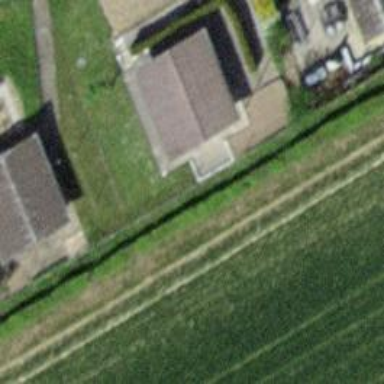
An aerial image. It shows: Allotment house.